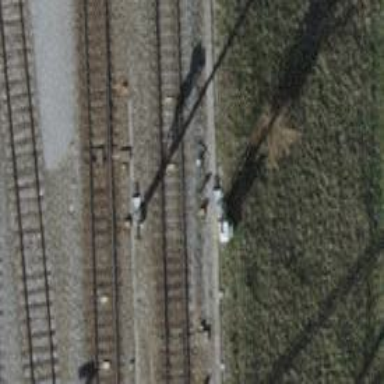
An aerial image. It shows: Railway signal.